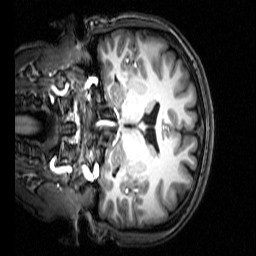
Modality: T1w
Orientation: coronal